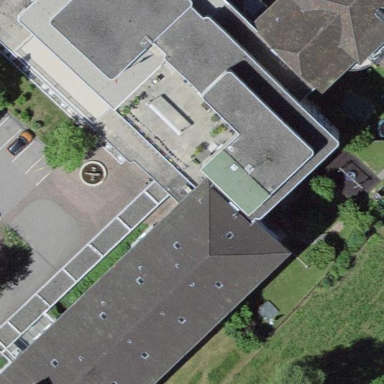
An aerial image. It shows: Hospital building.